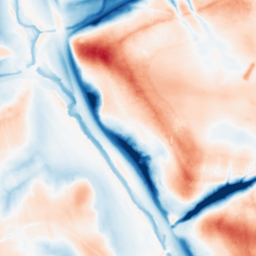
Category: multiscale
Decomposition family: dog_multiscale
Decomposition parameters: sigma_ratio: 2
n_scales: 5
base_sigma: 0.5
Upsampling method: bilinear
Upsampling parameters: scale: 4
Upsampling scale: 4